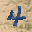
Label: 4